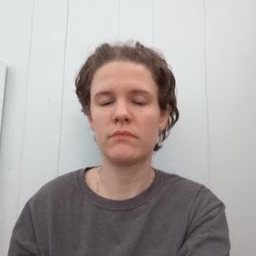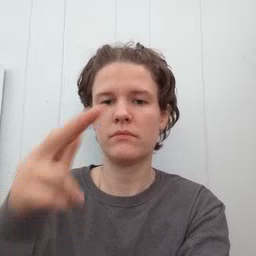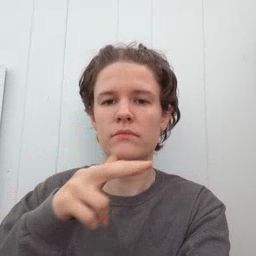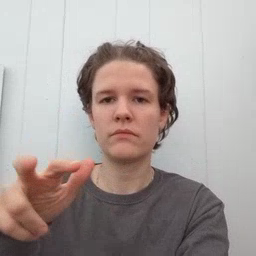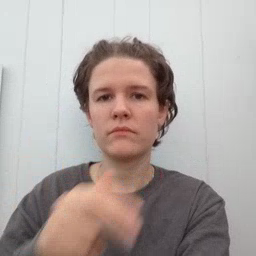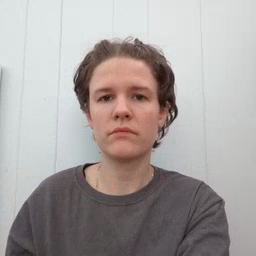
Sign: helicopter